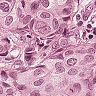
Metastatic tissue present: yes